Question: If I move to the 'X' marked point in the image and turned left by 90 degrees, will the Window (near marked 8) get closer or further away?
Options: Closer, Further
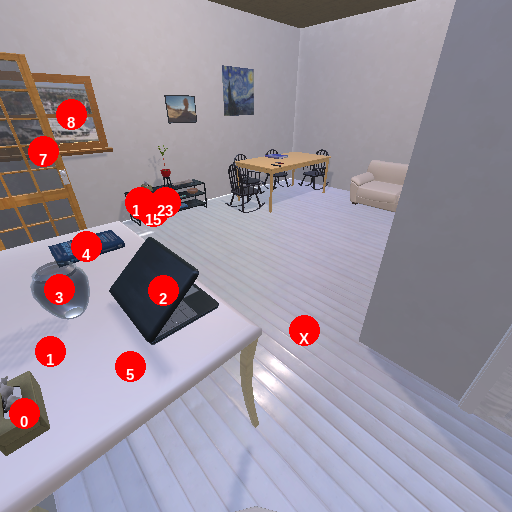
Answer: Closer